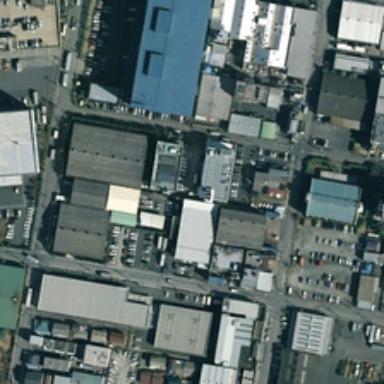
This is an industrial area .